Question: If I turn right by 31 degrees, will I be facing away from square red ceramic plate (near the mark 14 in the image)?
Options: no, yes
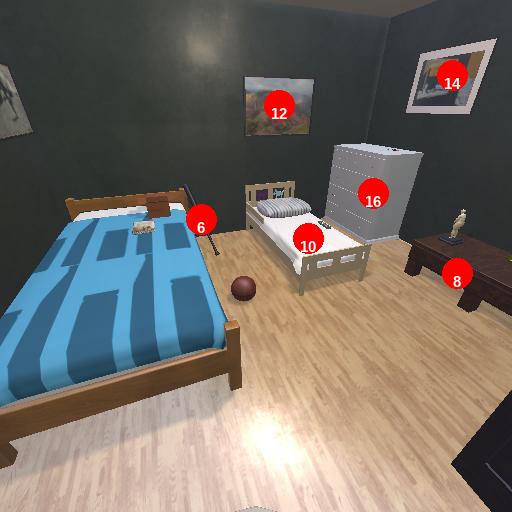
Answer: no